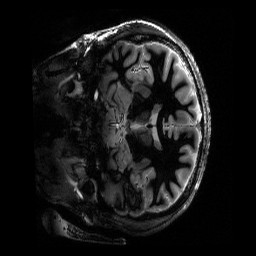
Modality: T1w
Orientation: coronal
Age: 27
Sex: male
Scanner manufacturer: siemens
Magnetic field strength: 6.98 T
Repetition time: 4.5 s
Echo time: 0.00337 s